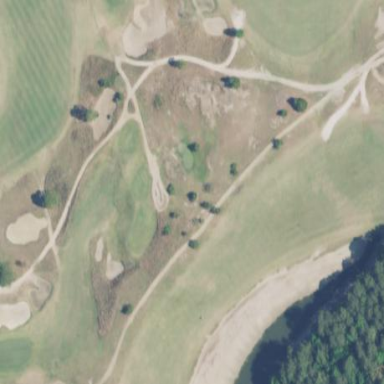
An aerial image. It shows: Area with grass used as rough in golf course.